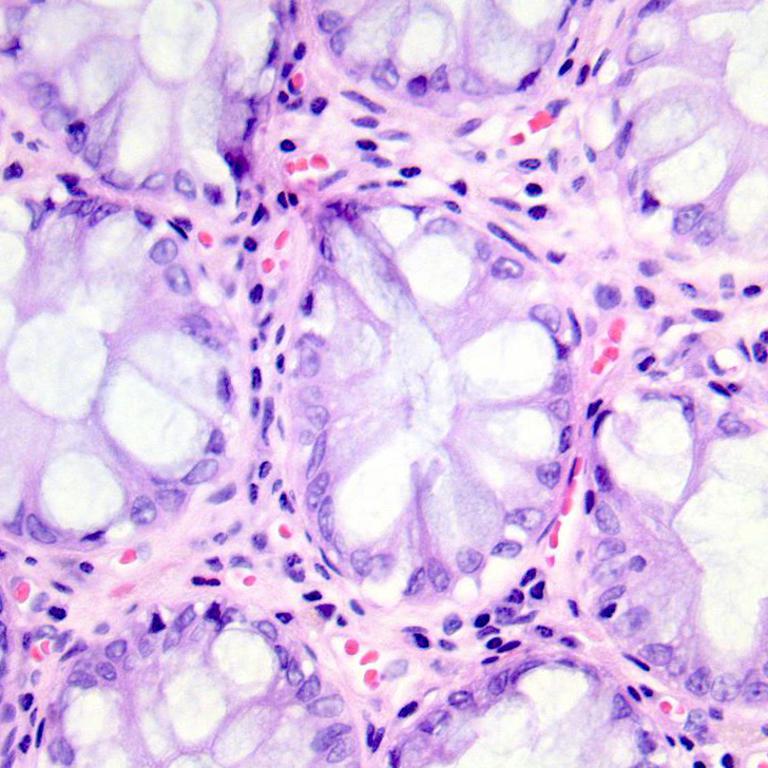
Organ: colon
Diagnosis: benign